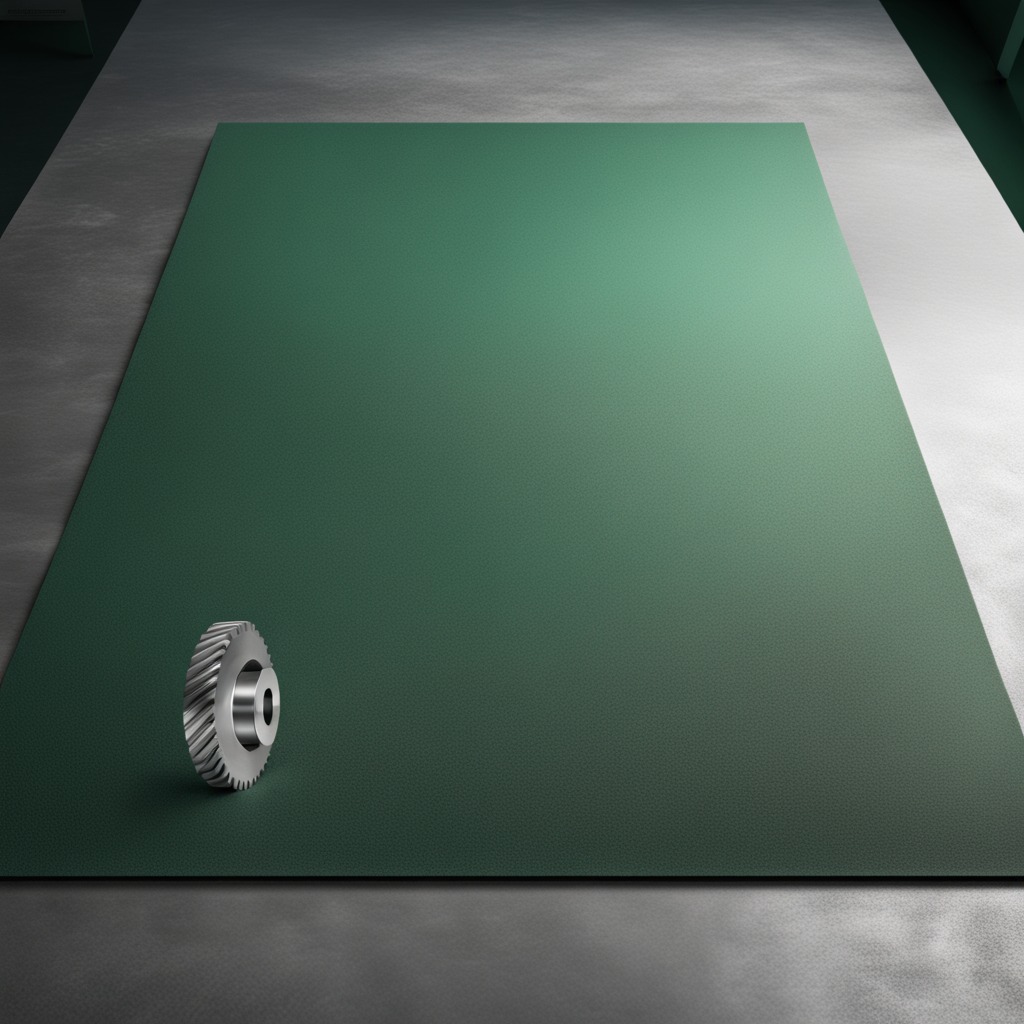
A steel gear with teeth is lying on a clean granite tabletop covered with a green rubber mat inside a workshop under bright overhead lighting crisp shadows high clarity worn but beneath the mat.